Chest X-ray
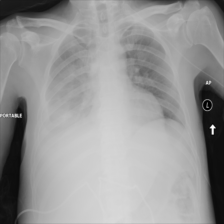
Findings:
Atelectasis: positive
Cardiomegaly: negative
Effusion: positive
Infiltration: negative
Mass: positive
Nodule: negative
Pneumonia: negative
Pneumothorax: negative
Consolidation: positive
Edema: negative
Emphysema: negative
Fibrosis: negative
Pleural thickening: negative
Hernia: negative